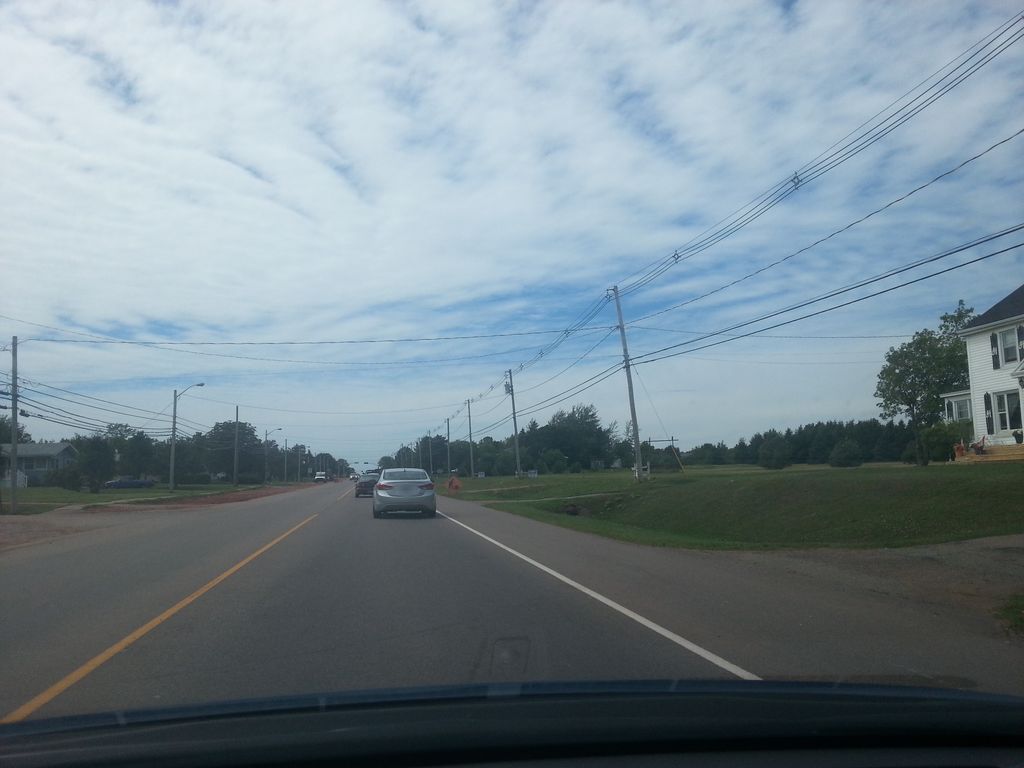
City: charlottetown